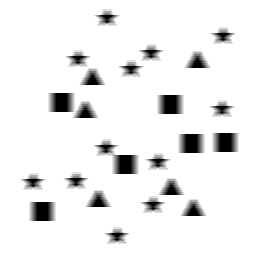
Squares: 6
Triangles: 6
Stars: 12
Total shapes: 24